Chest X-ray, PA view. Patient: 49 years old, sex M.
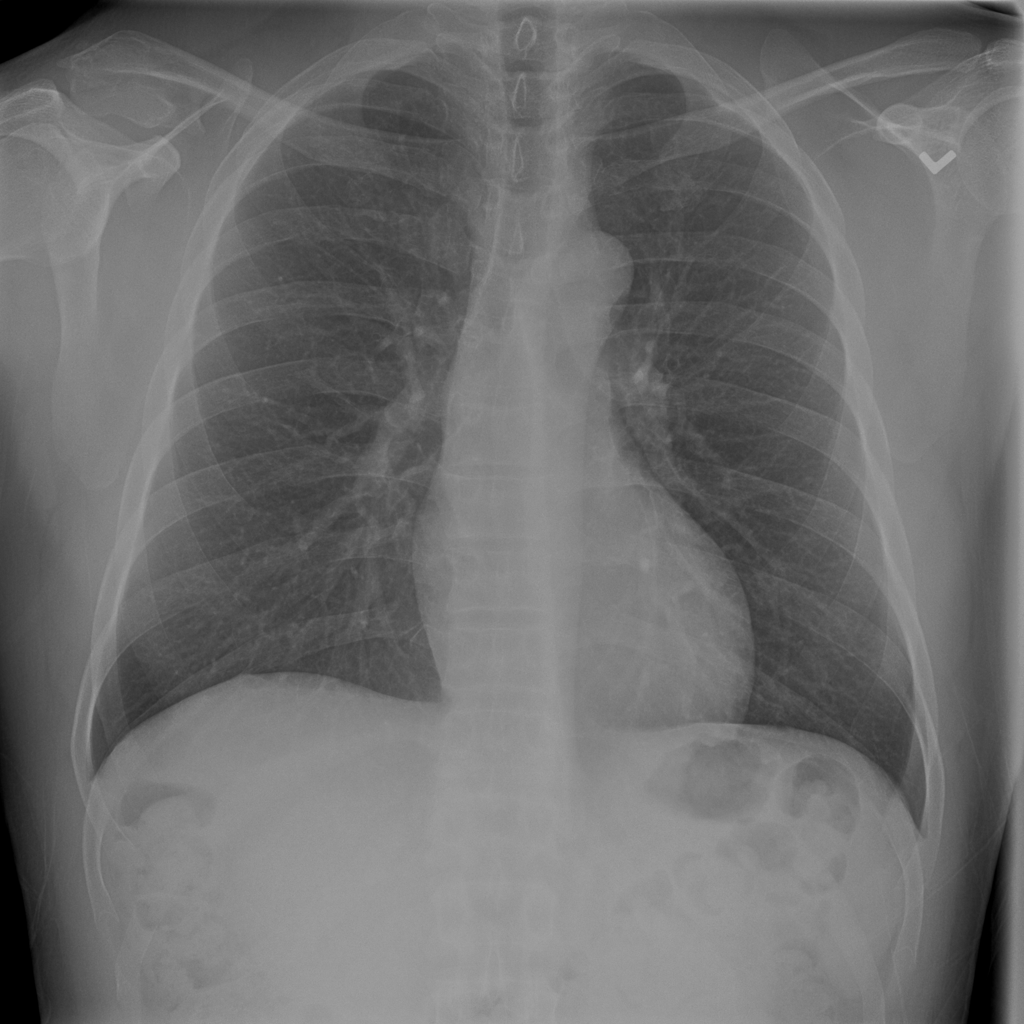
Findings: No Finding